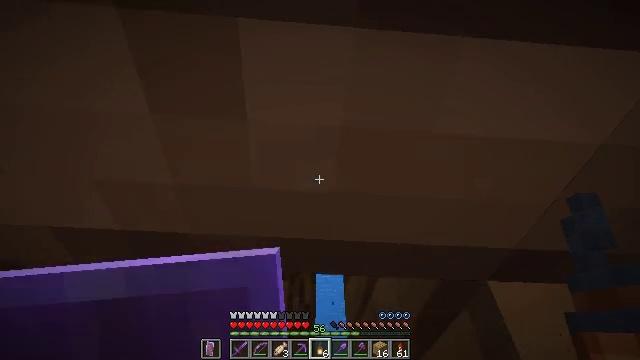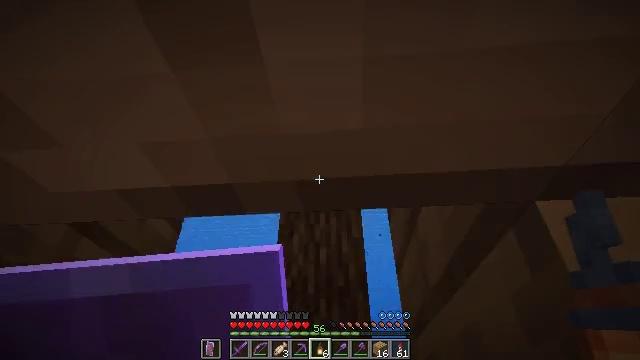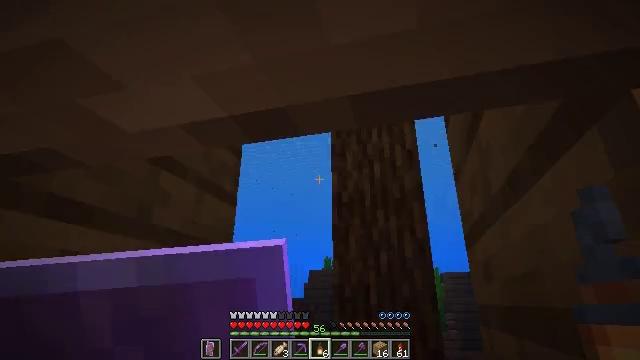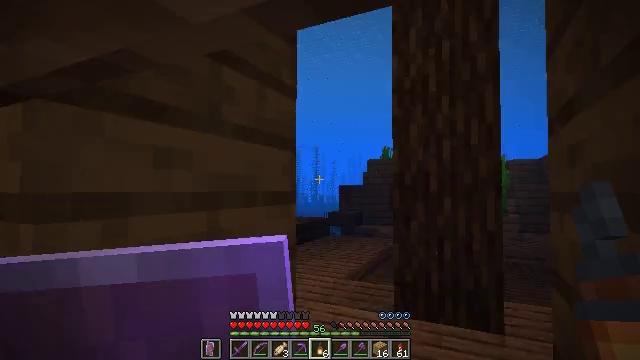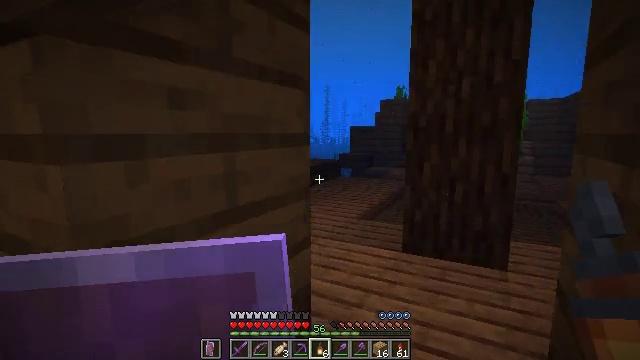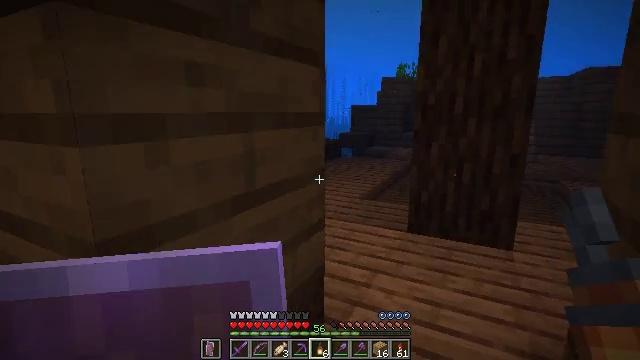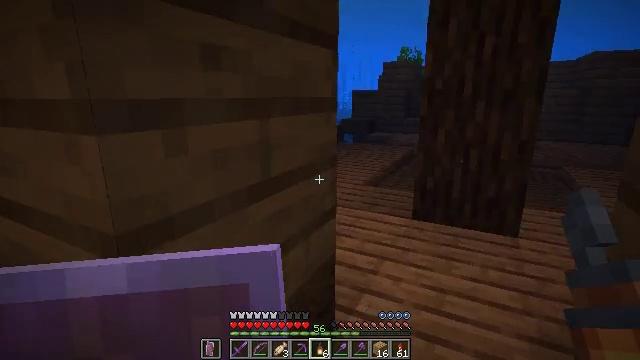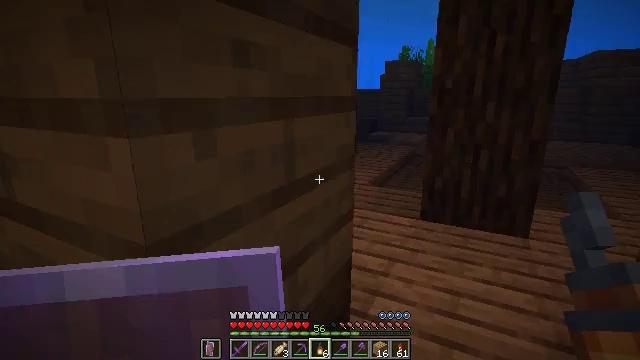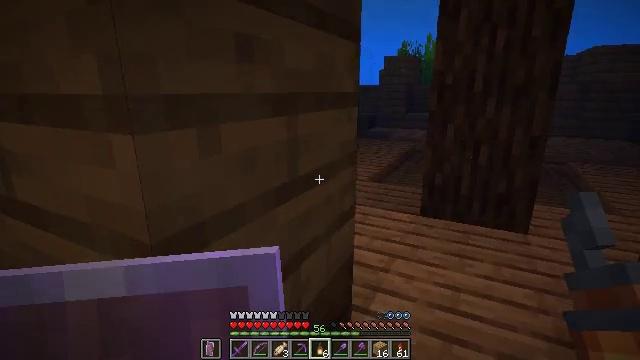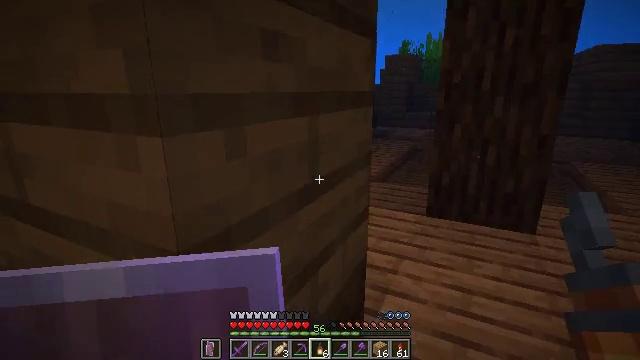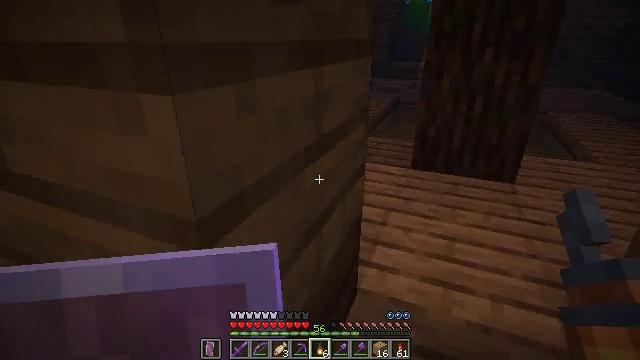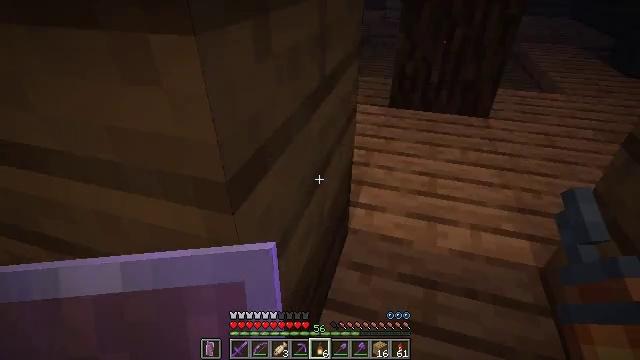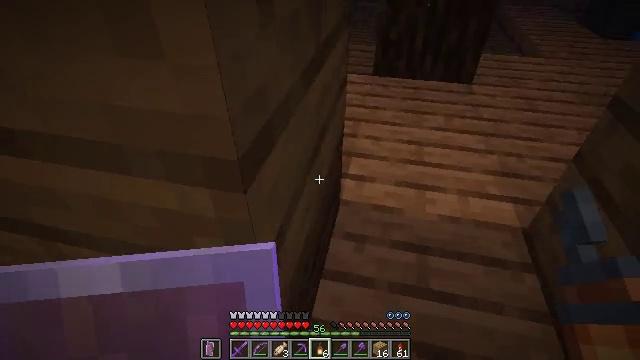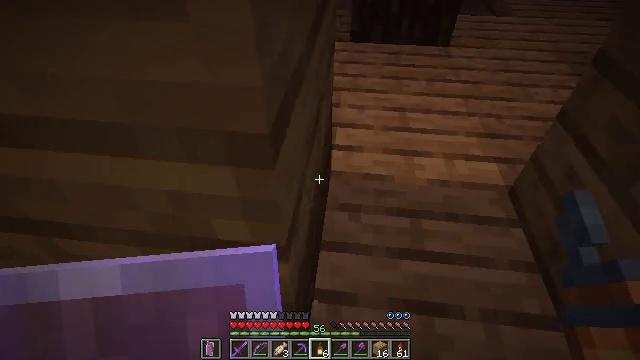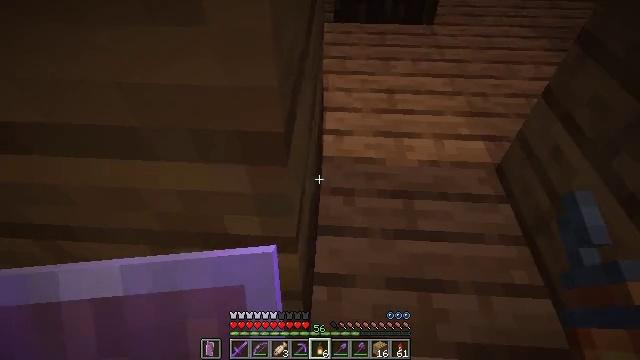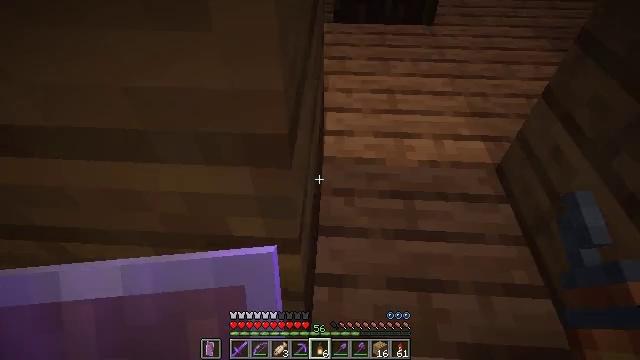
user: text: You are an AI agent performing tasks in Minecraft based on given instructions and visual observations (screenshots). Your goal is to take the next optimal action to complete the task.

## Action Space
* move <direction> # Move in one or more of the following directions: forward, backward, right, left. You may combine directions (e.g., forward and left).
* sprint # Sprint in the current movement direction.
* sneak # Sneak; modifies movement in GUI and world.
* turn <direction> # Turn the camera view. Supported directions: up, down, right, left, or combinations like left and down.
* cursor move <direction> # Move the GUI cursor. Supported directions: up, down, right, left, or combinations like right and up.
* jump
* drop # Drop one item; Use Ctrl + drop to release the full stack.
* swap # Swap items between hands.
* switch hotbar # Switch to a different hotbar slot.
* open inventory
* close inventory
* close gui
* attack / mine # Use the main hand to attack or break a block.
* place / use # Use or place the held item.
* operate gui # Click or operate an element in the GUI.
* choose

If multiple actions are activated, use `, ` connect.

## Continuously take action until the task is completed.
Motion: motion action
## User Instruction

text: Mine the jungle slab from a structure.
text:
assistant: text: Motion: move forward, sprint, turn left and down, jump
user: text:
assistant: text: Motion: move forward, sprint, turn left and down, jump
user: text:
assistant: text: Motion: move forward, sprint, turn left and down, jump
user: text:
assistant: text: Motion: move forward, sprint, turn left and down, jump
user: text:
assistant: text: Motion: move forward, sprint, turn down, jump
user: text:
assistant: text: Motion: move forward, sprint, turn down, jump
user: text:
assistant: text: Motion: move forward, sprint, jump
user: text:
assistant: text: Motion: move forward, sprint, jump
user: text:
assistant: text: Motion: move forward, sprint, jump
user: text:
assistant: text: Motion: move forward, sprint, turn right and down, jump
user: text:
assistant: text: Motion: move forward, sprint, turn right and down
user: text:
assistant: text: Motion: move forward, sprint, turn right and down
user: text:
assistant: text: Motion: move forward, sprint, turn right and down
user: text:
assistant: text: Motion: move forward, sprint, turn right and down, jump
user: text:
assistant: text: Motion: move forward, sprint, jump
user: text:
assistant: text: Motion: move forward, sprint
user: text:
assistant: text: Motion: move forward, sprint
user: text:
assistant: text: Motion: move forward, sprint
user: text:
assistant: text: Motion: move forward, sprint
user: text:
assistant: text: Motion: move forward, sprint
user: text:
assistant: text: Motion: move forward, sprint, turn right and up
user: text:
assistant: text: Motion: turn right and up
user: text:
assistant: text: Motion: turn up
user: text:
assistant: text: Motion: turn up
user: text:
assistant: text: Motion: move back, turn up
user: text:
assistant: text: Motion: move back, turn up
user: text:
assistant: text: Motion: move back, turn right and up
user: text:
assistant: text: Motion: move back, turn up
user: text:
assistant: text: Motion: move back, turn up
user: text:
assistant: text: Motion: move back, turn up